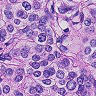
Metastatic tissue present: yes